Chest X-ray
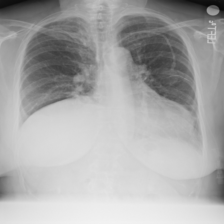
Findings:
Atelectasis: negative
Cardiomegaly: negative
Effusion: negative
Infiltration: negative
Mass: negative
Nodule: negative
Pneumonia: negative
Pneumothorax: negative
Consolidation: negative
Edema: negative
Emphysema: negative
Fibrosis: negative
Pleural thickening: negative
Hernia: negative